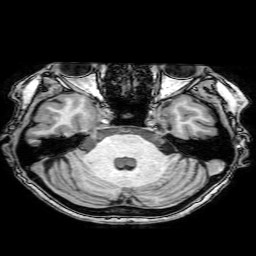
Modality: T1w
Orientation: coronal
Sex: female
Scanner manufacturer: philips
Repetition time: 0.008212 s
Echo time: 0.00377 s